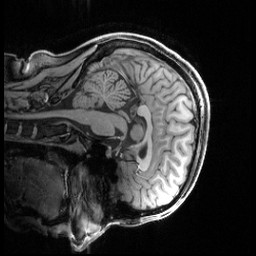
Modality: T1w
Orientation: sagittal
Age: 29
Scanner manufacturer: siemens
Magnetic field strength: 3 T
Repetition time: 2.5 s
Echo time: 0.00444 s